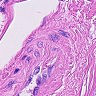
Metastatic tissue present: yes